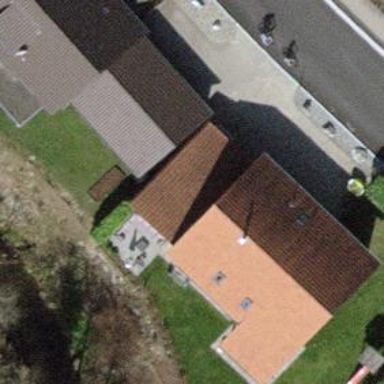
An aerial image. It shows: View of roof of building.